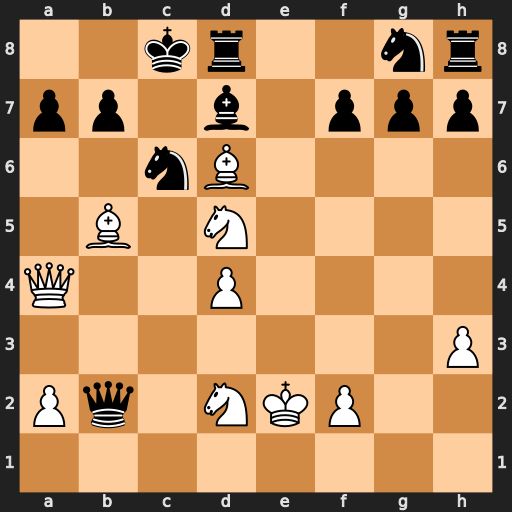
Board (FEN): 2kr2nr/pp1b1ppp/2nB4/1B1N4/Q2P4/7P/Pq1NKP2/8
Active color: w
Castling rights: -
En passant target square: -
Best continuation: Nb6+ axb6 Qa8+ Nb8 Qxb8#